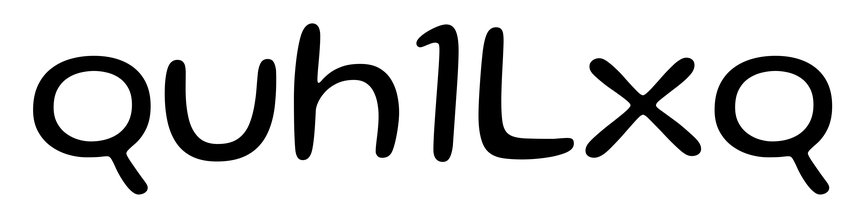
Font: Gluten_Light